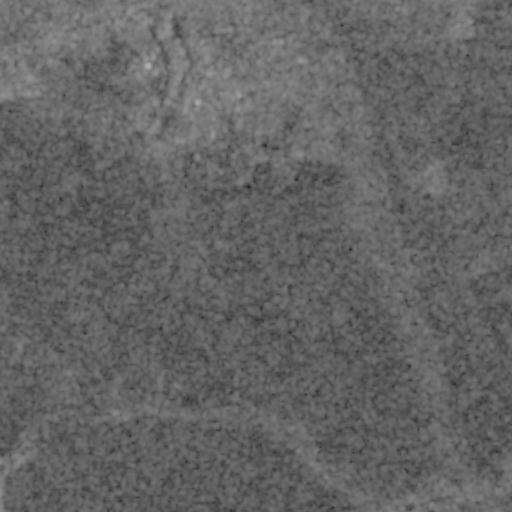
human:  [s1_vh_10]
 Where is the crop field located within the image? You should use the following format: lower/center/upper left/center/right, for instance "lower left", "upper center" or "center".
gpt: The crop field is located in the lower of the image.
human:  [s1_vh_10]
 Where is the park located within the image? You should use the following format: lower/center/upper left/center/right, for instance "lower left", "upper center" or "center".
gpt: The park is located in the upper center of the image.
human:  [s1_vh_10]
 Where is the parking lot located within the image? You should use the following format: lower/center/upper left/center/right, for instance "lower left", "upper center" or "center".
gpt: The parking lot is located in the upper center of the image.
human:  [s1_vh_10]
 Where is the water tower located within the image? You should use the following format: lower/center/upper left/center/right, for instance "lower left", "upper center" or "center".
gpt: The water tower is located in the upper center of the image.
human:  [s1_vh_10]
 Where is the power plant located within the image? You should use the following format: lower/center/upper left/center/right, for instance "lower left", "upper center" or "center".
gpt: There is no power plant in the image.

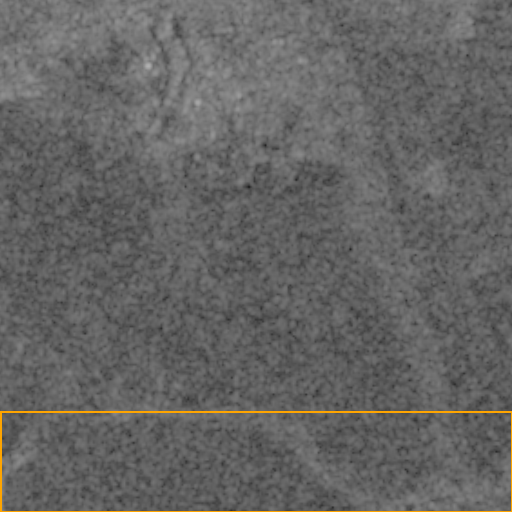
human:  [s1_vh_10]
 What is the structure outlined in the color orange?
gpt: The structure outlined in orange is a crop field.
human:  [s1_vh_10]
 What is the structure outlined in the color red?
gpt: There is no red outline.